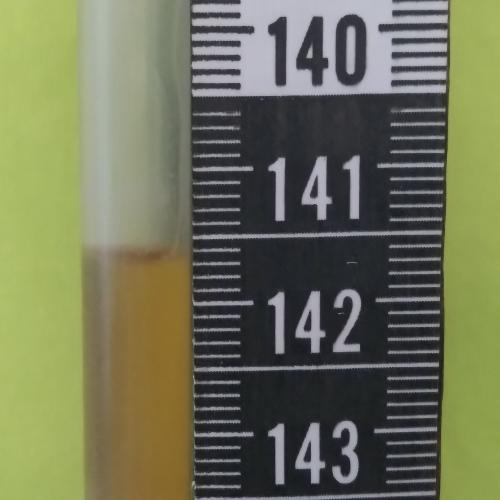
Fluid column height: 141.6 cm